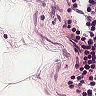
Metastatic tissue present: no